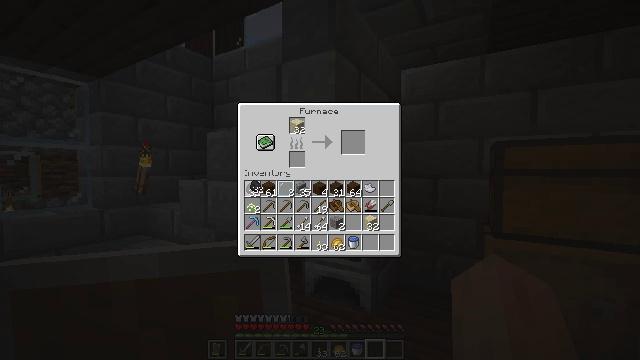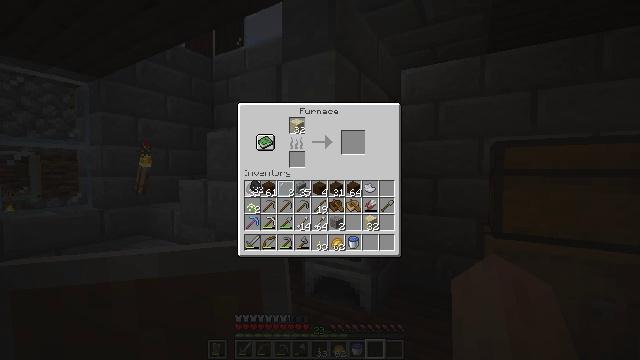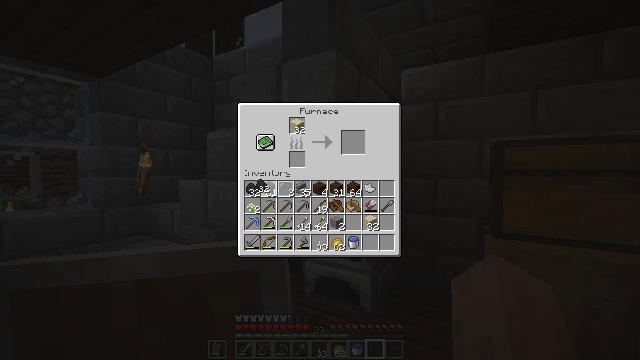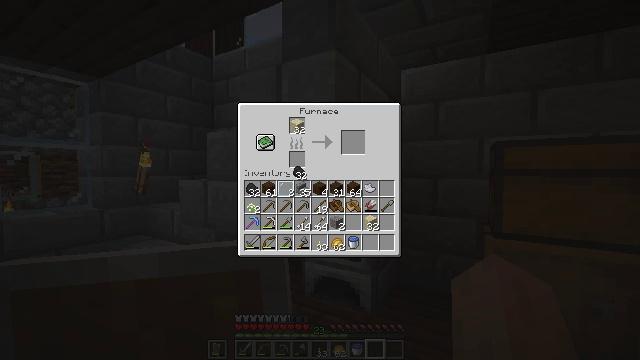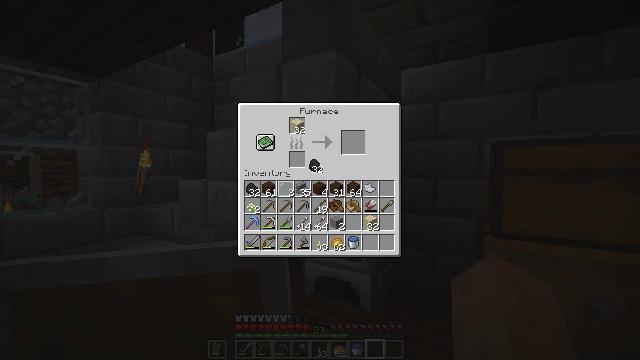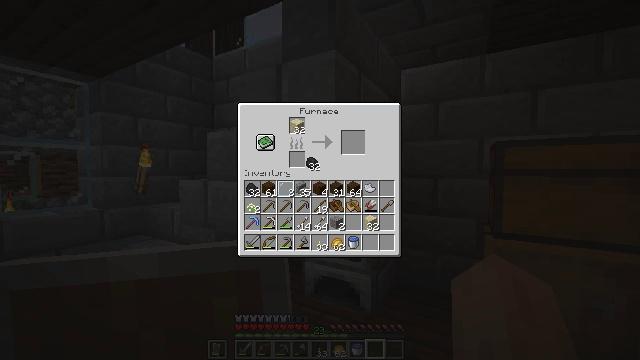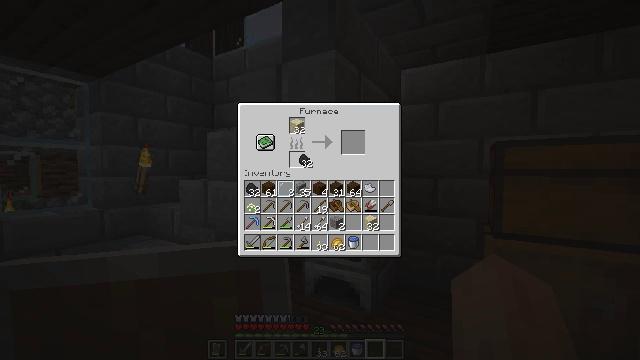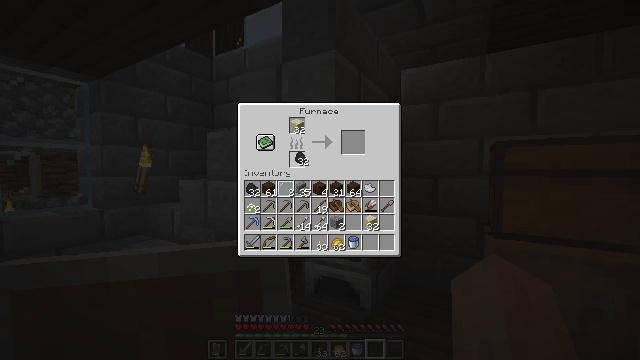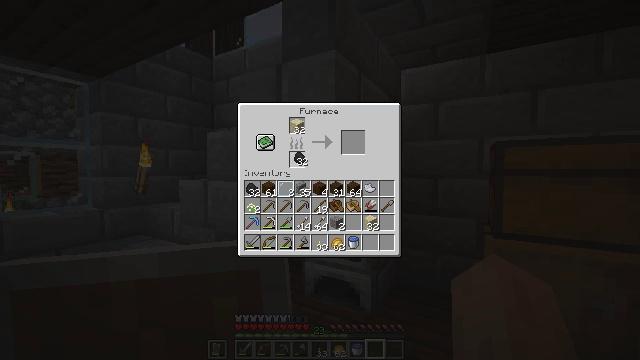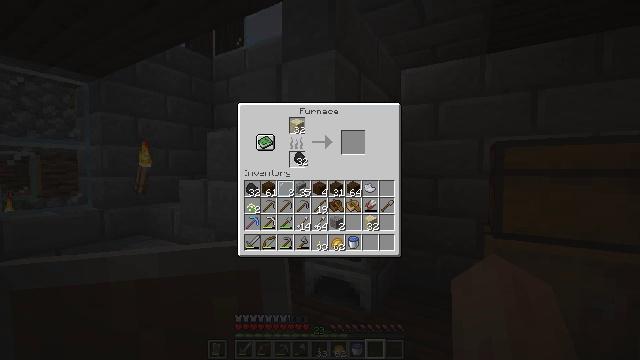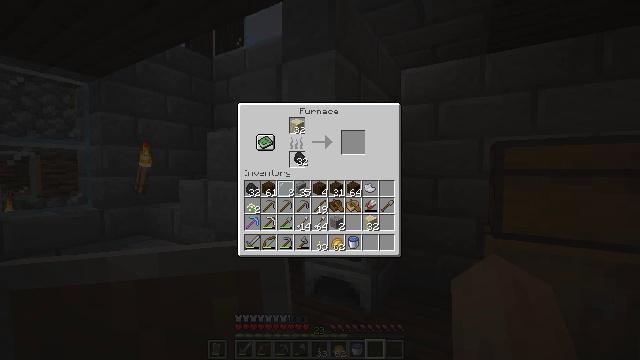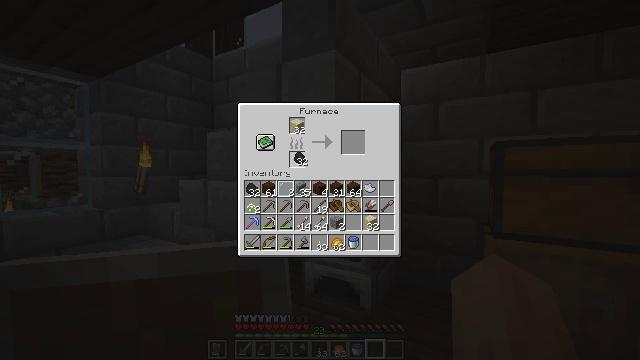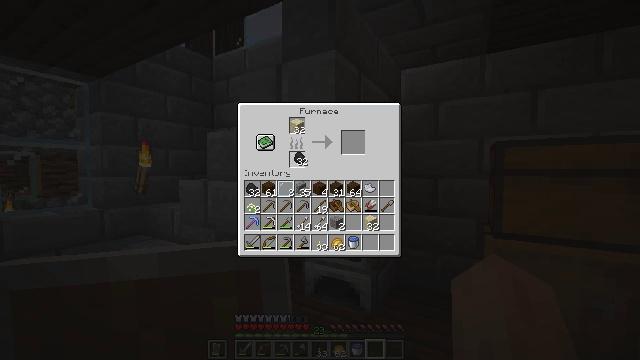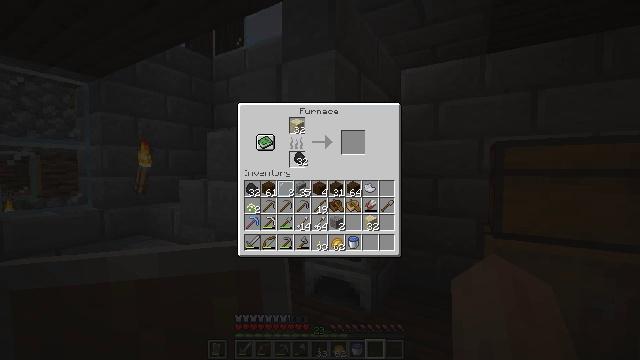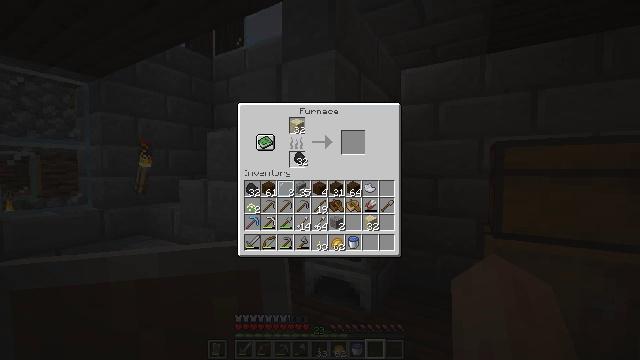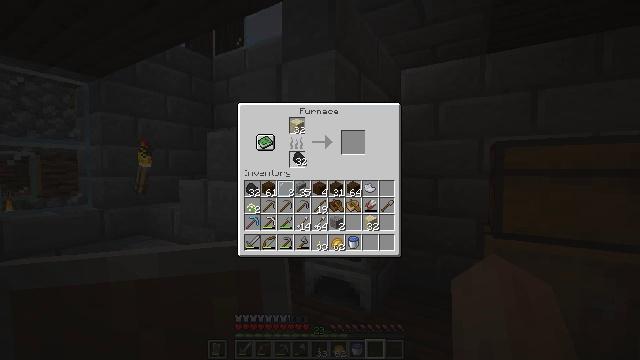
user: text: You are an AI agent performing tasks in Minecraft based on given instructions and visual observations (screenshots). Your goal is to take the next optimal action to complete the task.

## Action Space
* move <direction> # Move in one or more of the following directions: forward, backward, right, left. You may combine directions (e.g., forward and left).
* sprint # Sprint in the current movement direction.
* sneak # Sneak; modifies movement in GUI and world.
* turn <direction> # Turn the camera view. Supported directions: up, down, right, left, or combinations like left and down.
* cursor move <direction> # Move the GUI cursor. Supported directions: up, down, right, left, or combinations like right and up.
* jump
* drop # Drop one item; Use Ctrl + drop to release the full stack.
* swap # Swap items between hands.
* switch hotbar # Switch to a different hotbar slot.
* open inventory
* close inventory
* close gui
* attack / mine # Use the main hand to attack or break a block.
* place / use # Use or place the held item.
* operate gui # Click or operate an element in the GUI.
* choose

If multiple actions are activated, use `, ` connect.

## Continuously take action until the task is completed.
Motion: motion action
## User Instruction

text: Collect stone brick stairs for later use.
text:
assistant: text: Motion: no_op
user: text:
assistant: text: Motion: no_op
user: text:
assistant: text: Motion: turn right and up
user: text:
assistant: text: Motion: turn right and up
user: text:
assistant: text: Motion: no_op
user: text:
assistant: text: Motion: turn left
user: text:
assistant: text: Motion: no_op
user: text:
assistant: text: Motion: no_op
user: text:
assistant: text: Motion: no_op
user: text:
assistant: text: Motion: no_op
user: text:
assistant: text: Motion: no_op
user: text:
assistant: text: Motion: no_op
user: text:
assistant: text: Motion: no_op
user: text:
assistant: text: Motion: no_op
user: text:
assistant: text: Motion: attack / mine
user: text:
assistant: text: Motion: attack / mine
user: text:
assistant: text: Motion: no_op
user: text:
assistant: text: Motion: no_op
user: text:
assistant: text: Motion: no_op
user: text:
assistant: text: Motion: no_op
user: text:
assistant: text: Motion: use / place
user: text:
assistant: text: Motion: use / place
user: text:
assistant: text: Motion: no_op
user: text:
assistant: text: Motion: turn left and down
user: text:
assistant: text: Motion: turn left and down
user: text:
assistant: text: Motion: no_op
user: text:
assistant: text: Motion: no_op
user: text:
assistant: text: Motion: no_op
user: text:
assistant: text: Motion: no_op
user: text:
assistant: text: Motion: attack / mine